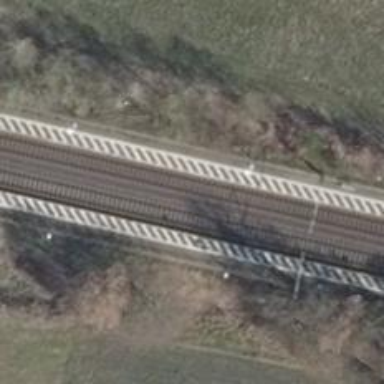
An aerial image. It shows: Public transport stop position along the railway.